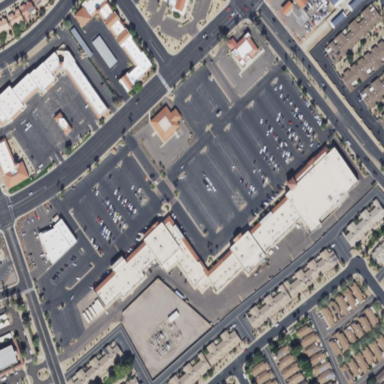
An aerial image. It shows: Retail area.